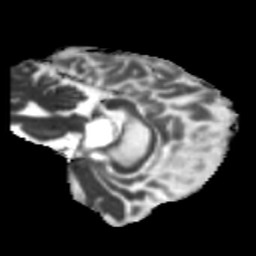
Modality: MD
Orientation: sagittal
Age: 63
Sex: female
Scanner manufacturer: siemens
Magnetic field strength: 3 T
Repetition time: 5.25 s
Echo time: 0.08 s